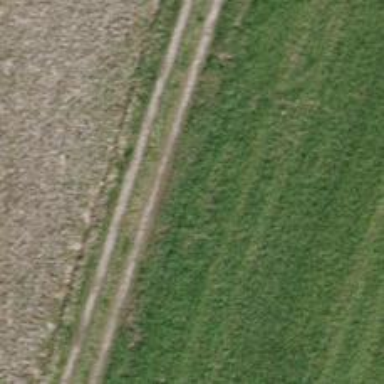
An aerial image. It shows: Pebblestone track with grade3 tracktype.